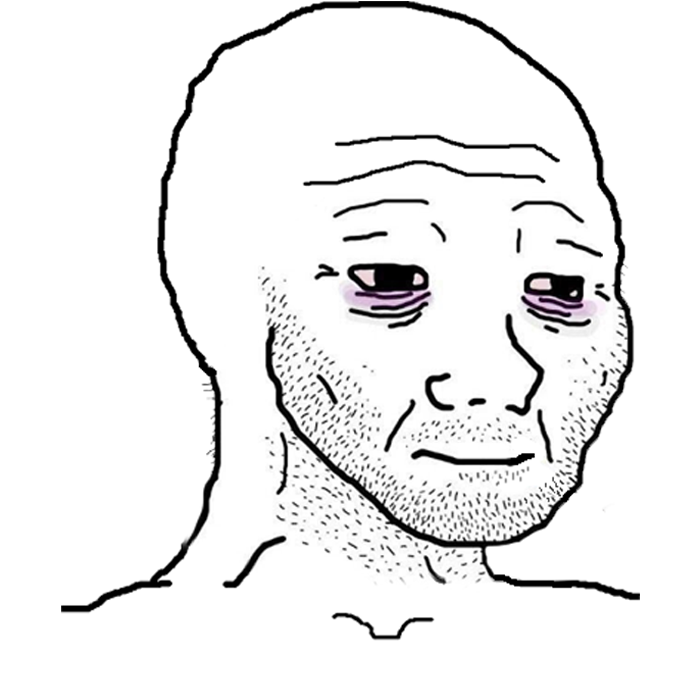
Label: 5_Doomer